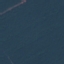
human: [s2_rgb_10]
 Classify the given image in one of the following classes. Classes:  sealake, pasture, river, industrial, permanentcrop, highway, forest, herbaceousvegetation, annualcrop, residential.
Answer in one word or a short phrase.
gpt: Forest